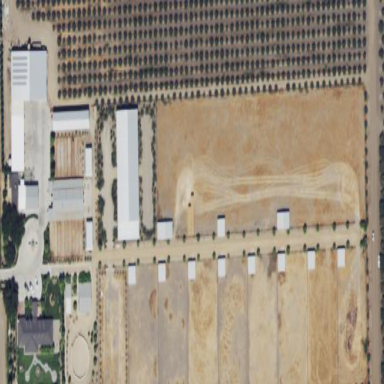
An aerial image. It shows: Farmyard area.